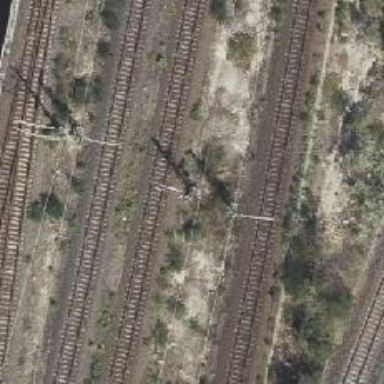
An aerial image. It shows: Catenary mast for power lines.